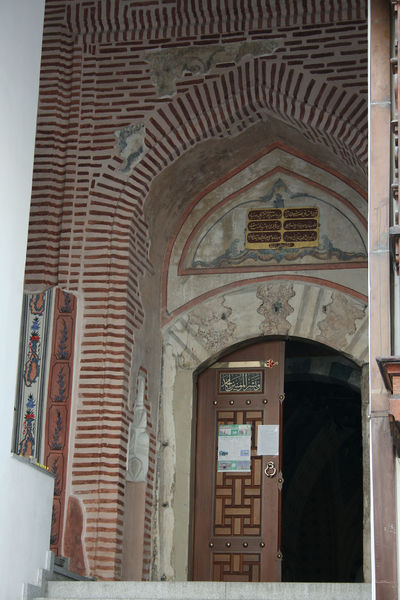
Titel: Dschumaja Dschamija
Institution: Plovdiv
Schlagwörter: ausschnitt, holz, tür, gebäude, rot, muster, ornament, wand, architektur, stein, kirche, gold, pflanzen, schrift, bogen, fassade, ziegel, türe, treppe, dekoration, tafel, wandmalerei, gestreift, streifen, stufe, stufen, tor, foto, fotografie, eingang, moschee, orient, torbogen, mauerwerk, plakat, kacheln, architrav, portal, geometrisch, arabisch, spitzbogen, fresko, islam, ägypten, anschlag, tympanon, maurisch, beschädigt